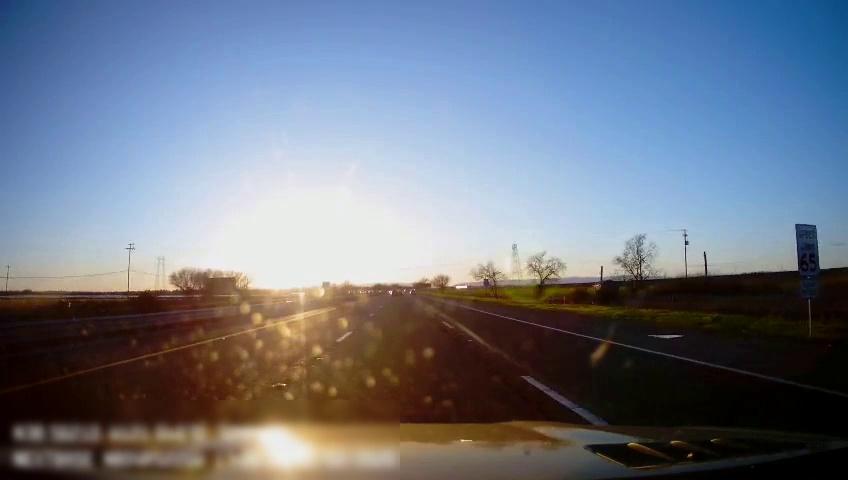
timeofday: Day
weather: Sunny
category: Drivable Space
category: Lanes | Alternate Lane
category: Lanes | Current Lane
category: Lanes | Current Lane
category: Lanes | Alternate Lane
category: Traffic | Signs